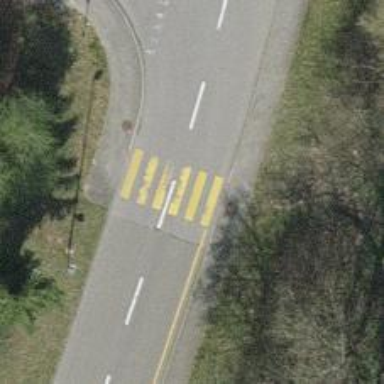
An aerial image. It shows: Zebra crossing on the road.